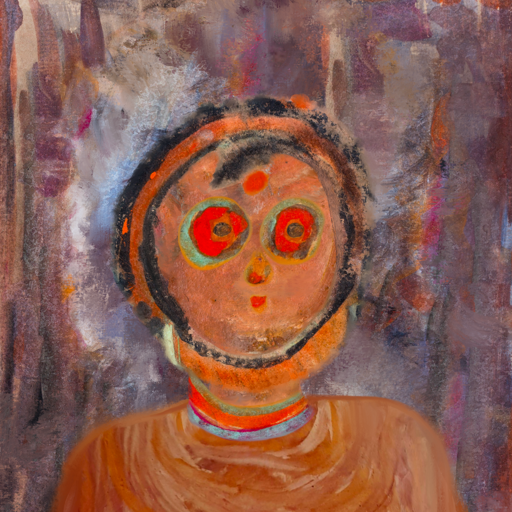
Background: Hypocrite, Head And Neck Front: Boggyland, Face Front: Sisters, Bust: Pious_Lady, Hair Front: Childish, Head Accessory: Blank, Second Necklace: Blank, Necklace: Sisters, Baby: Blank